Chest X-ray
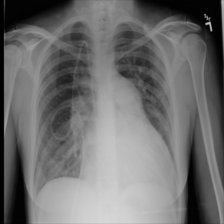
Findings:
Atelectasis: negative
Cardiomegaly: negative
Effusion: negative
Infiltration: negative
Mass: negative
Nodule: negative
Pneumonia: negative
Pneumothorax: negative
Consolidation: negative
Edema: negative
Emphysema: negative
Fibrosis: negative
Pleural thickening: negative
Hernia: negative